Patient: sex F, age 63
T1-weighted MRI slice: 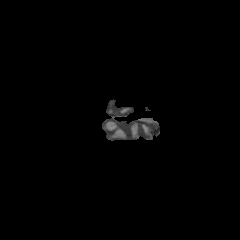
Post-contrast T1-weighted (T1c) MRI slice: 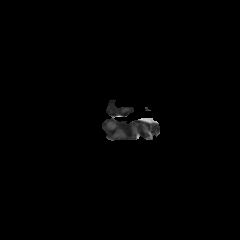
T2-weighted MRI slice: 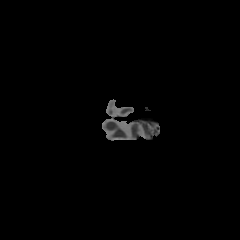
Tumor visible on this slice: no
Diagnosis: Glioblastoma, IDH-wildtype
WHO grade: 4